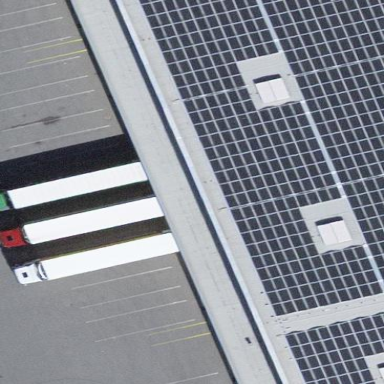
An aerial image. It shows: Solar power generator.